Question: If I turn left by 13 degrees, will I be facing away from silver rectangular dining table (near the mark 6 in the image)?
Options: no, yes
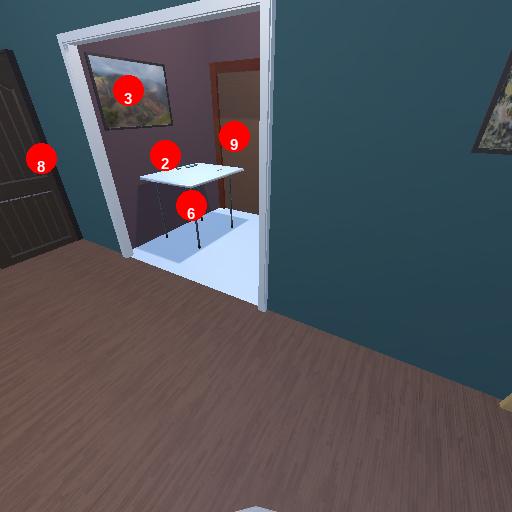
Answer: no